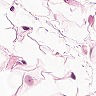
Metastatic tissue present: no